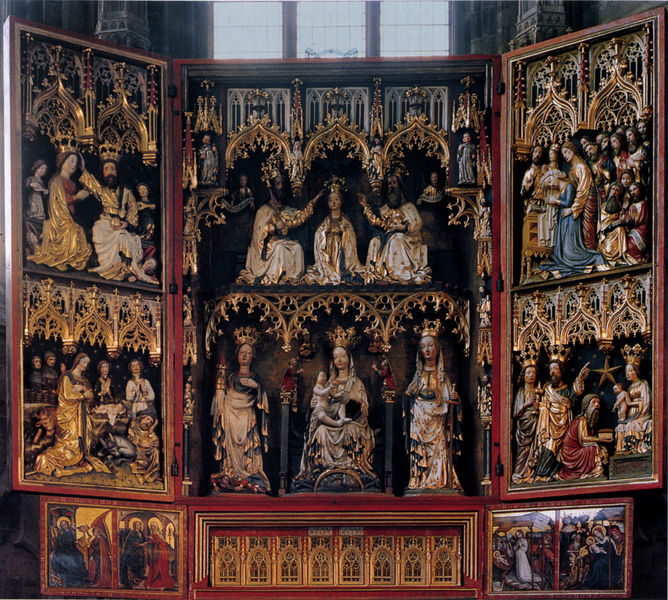
Titel: Retabel Friedrich III. aus Wiener Neustadt
Standort: Wien
Institution: St. Stephan
Schlagwörter: blau, flügel, gemälde, weiß, gelb, grün, menschen, sitzen, braun, fenster, holz, säule, rot, ornament, barock, bibel, rahmen, bild, innenraum, kirche, gold, gewänder, kind, gotik, krone, engel, skulptur, bilder, ansicht, bogen, farbe, figuren, könig, thron, tafel, detail, verzierung, deutsch, plastik, foto, fotografie, photographie, bögen, bla, kreuz, stern, beten, altar, arkaden, hochaltar, schnitzerei, photo, heiligenschein, skulpturen, statuen, christus, jesus, knieen, krönung, baldachin, heiliger, könige, heilige, gefasst, maria, madonna, anbetung, mutter gottes, szenen, fassung, schrein, sakral, geschnitzt, schnitzereien, anna, marienbild, geburt, photografie, kronen, seitenflügel, schauseite, jesuskind, tabernakel, olz, gesprenge, marienkrönung, predella, retabel, schnitzaltar, tafeln, ikonen, sakralraum, christ, flügelaltar, triptychon, gottvater, passion, altarretabel, marienleben, klappaltar, bibelszenen, heilige drei könige, biblische geschichte, maria königing, heillige, marienweg, krönung marias, schnitzalter